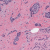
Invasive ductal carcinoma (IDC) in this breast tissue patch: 1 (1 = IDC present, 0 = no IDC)